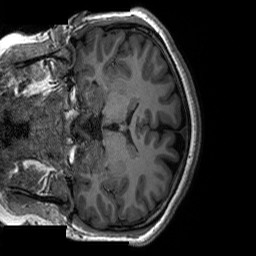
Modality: T1w
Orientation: coronal
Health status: ill
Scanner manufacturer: siemens
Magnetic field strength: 3 T
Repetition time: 2.3 s
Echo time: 0.00226 s